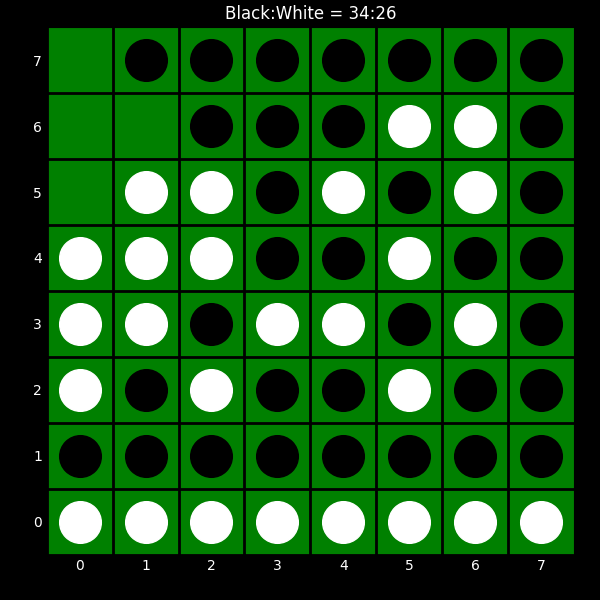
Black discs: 34
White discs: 26